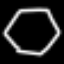
Label: octagon